Interaction volume radius: 5 \u00c5
Interaction volume height: 30 \u00c5
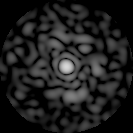
Disorder parameter: 0.8179